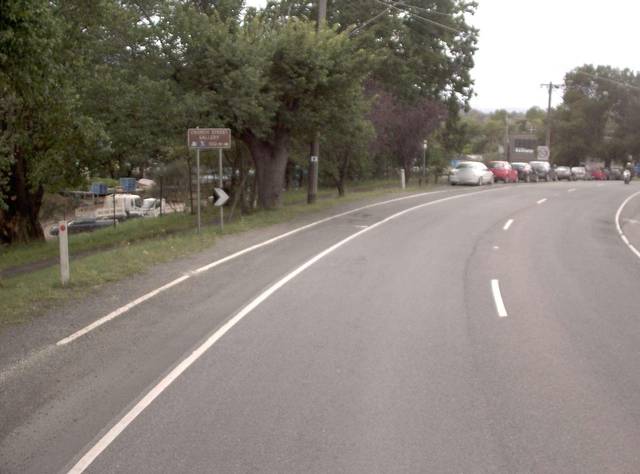
Region: Australia
Coordinates: -37.655, 145.513